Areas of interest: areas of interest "Jinzhou Station South Parking Lot"
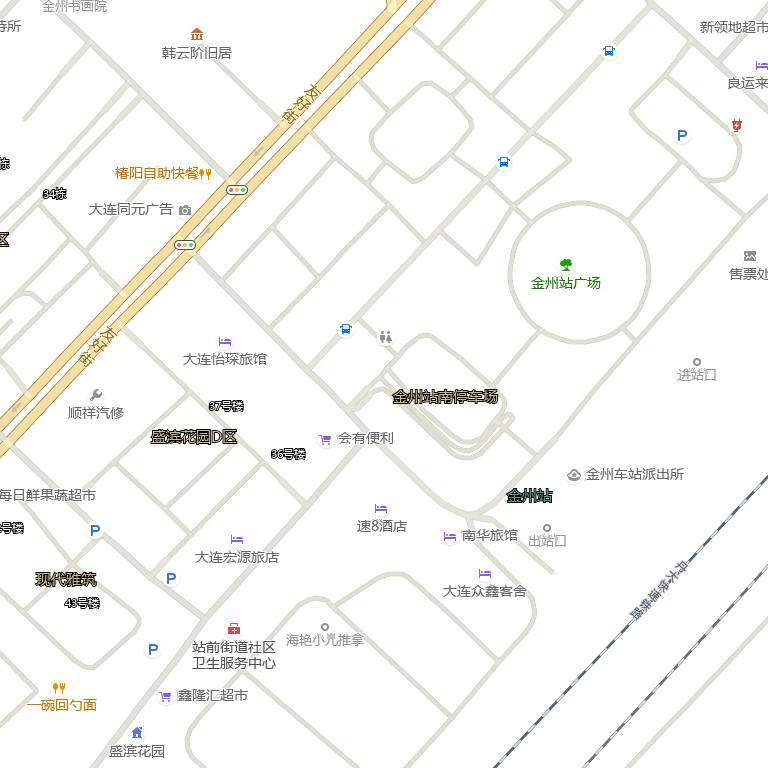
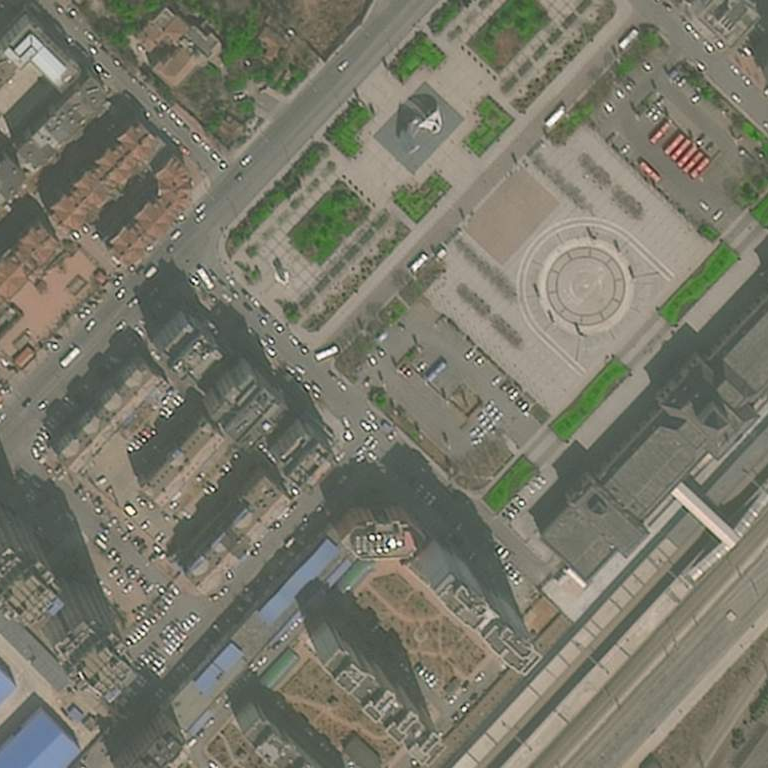